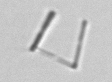
Label: Nanoneis